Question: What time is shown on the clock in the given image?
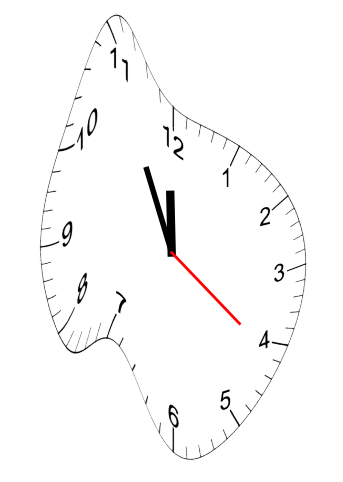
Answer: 11:55:21